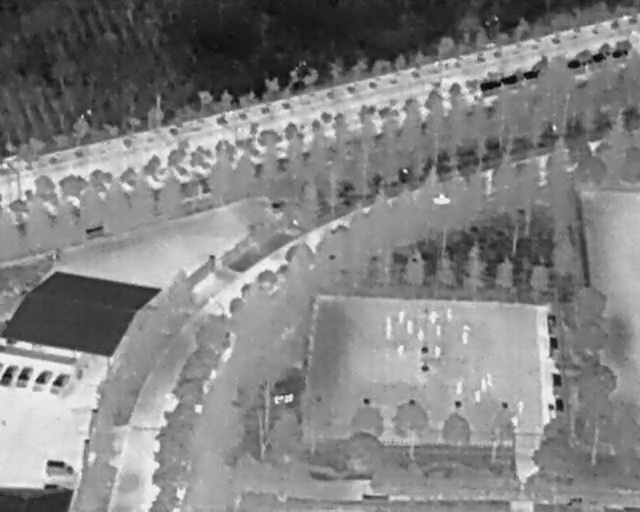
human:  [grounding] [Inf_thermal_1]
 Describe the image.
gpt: In the satellite image, there is  <ref>9 small person </ref> <box>[[59, 62, 61, 63, 2], [59, 64, 61, 65, 2], [61, 61, 63, 62, 2], [62, 63, 65, 64, 2], [61, 67, 63, 69, 2], [66, 60, 68, 62, 2], [67, 63, 69, 65, 2], [64, 64, 66, 65, 2], [67, 67, 69, 69, 2]]</box> located at center,  <ref>2 small person </ref> <box>[[69, 60, 71, 62, 2], [71, 65, 73, 66, 2]]</box> located at right,  <ref>6 small person </ref> <box>[[70, 75, 72, 76, 2], [75, 73, 77, 74, 2], [74, 74, 76, 75, 2], [73, 76, 75, 78, 2], [80, 78, 82, 79, 2], [79, 81, 81, 83, 2]]</box> located at bottom right.